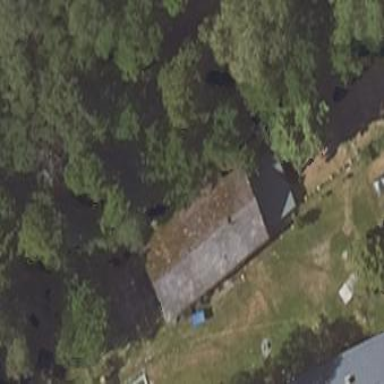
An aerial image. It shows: Shed building.